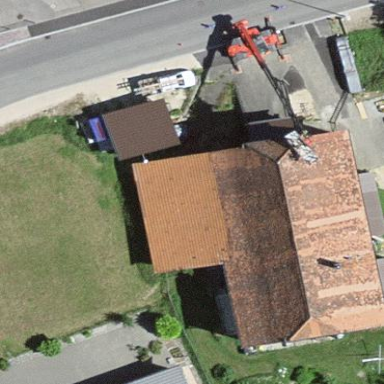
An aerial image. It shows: Farm building.